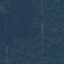
Land use / land cover class: Forest